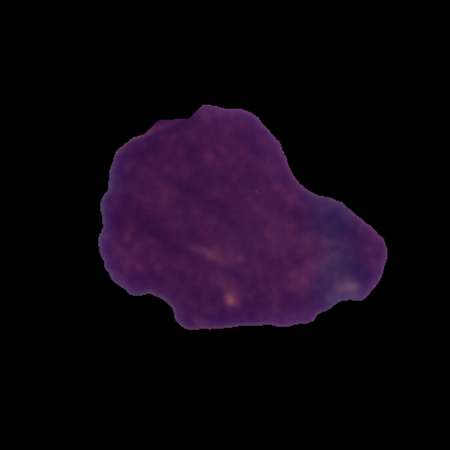
Label: cancer